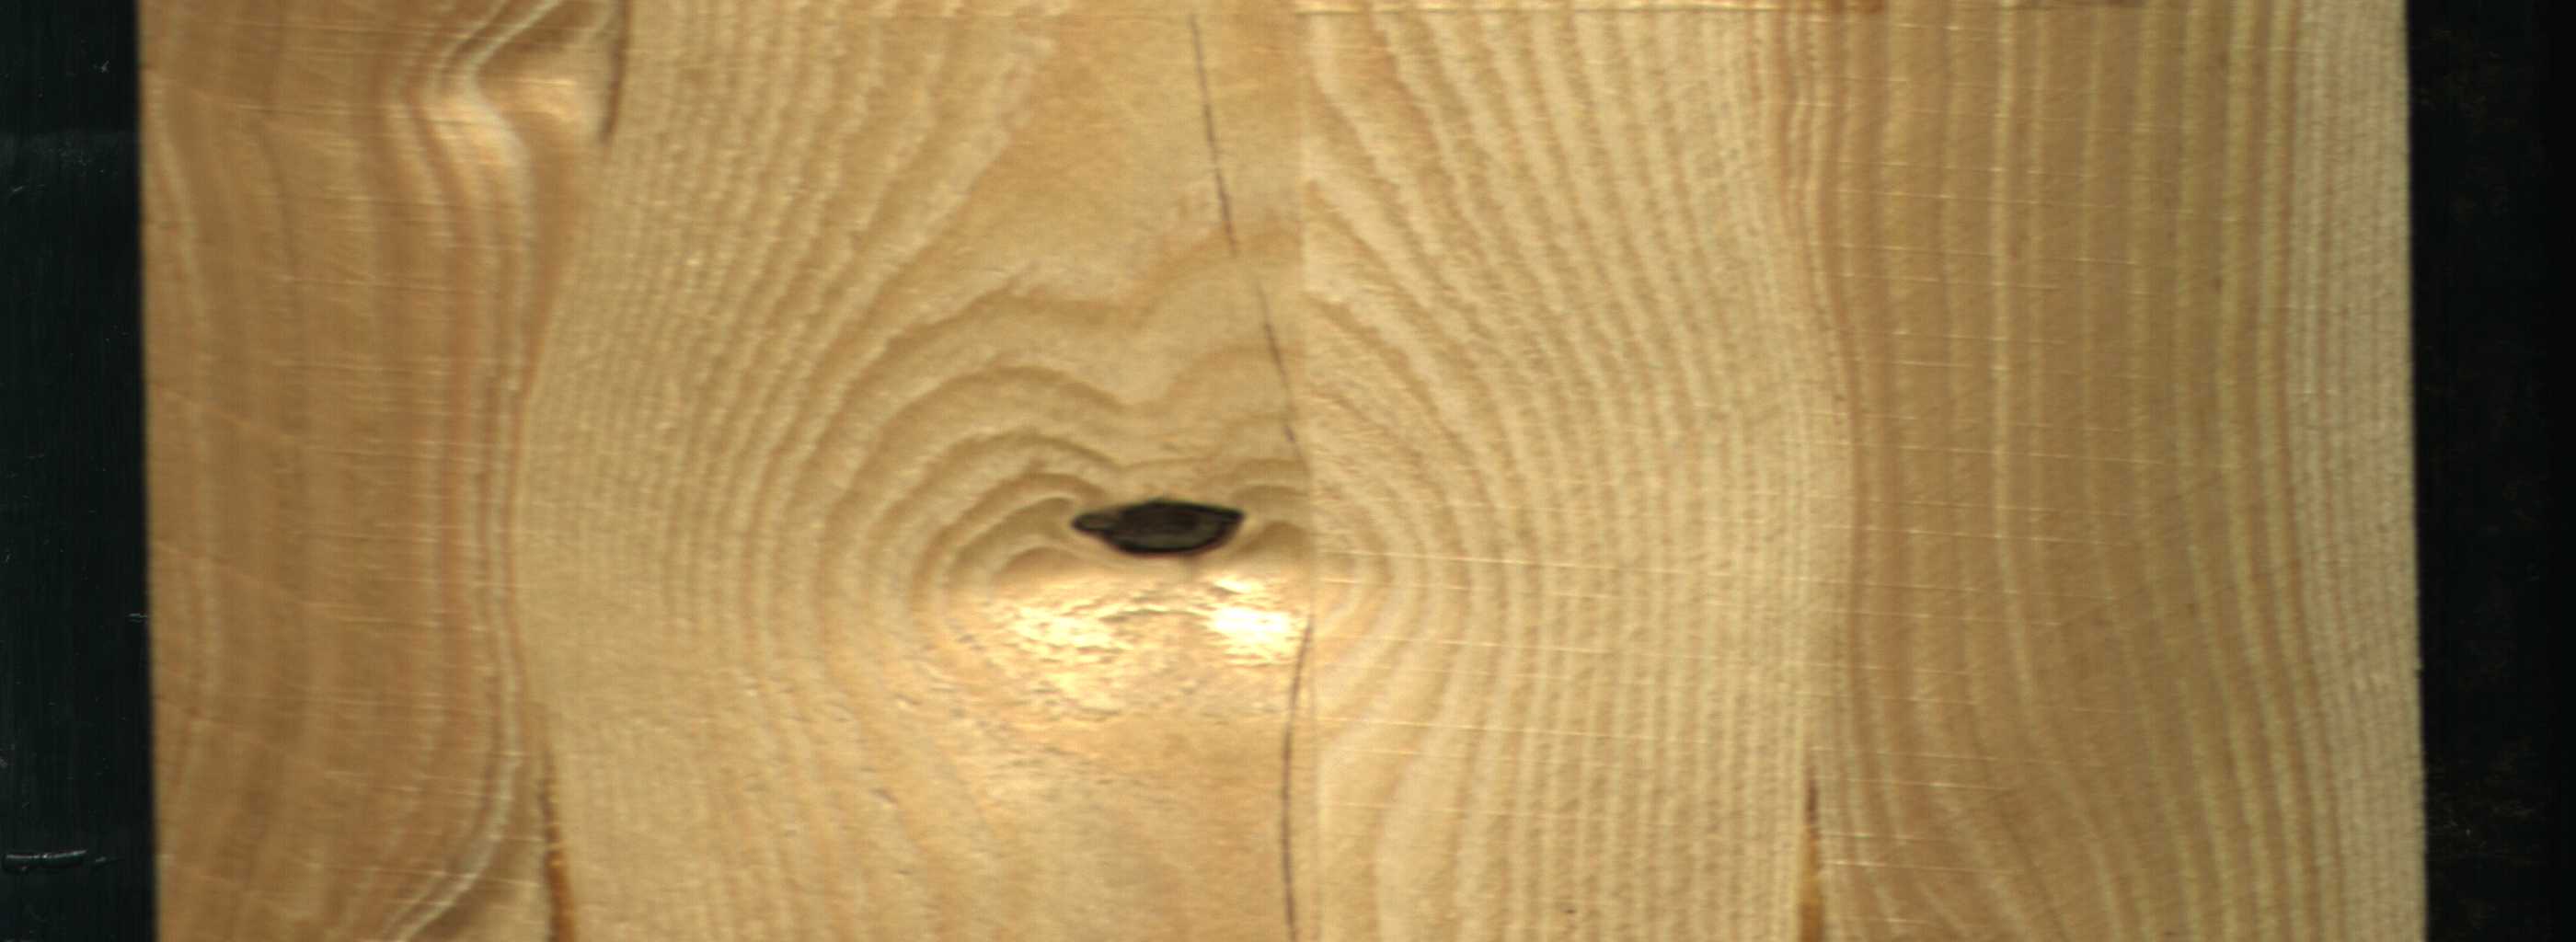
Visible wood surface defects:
resin
resin
resin
Crack
Crack
Dead_Knot